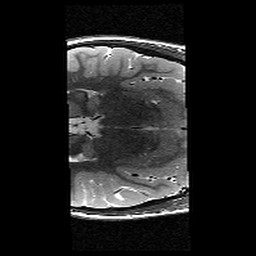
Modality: T2w
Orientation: axial
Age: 11
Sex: female
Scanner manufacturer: siemens
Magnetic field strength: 3 T
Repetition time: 9.23 s
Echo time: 0.067 s